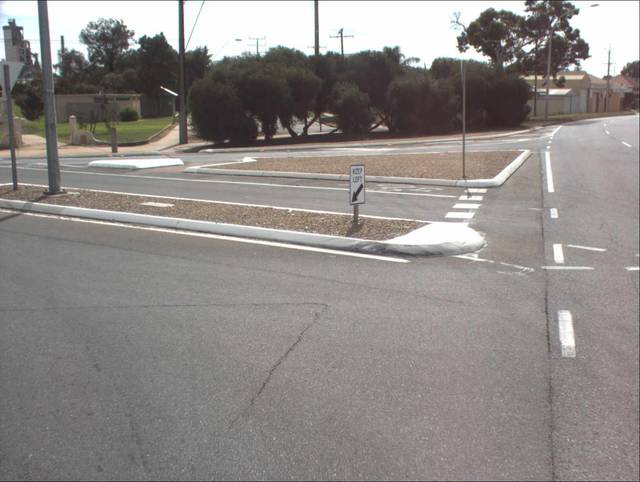
Region: Australia
Coordinates: -34.84, 138.498